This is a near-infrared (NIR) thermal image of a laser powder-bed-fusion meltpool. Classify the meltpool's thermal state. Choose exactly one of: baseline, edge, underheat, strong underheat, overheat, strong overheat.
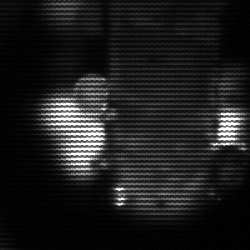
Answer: strong underheat